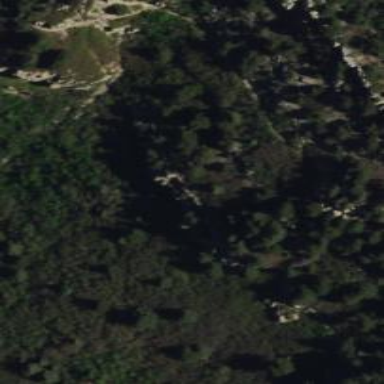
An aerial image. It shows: Cliff in nature.